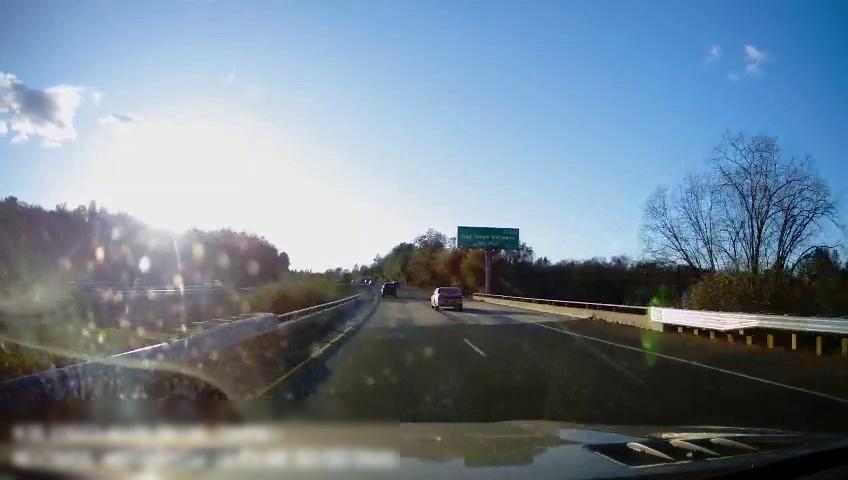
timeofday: Day
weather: Sunny
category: Drivable Space
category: Drivable Space
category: Vehicles | Car
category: Vehicles | Car
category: Vehicles | SUV
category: Lanes | Current Lane
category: Lanes | Current Lane
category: Lanes | Alternate Lane
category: Traffic | Signs